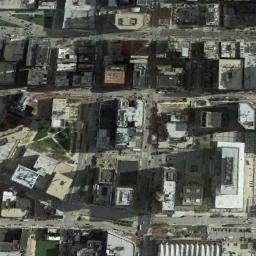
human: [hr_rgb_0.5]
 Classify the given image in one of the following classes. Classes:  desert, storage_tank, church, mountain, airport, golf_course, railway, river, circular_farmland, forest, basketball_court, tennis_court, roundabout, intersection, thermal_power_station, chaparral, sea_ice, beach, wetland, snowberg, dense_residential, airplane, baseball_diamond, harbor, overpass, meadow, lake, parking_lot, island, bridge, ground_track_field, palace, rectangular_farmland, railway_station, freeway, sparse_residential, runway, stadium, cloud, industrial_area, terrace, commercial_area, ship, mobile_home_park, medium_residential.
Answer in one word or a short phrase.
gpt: commercial_area